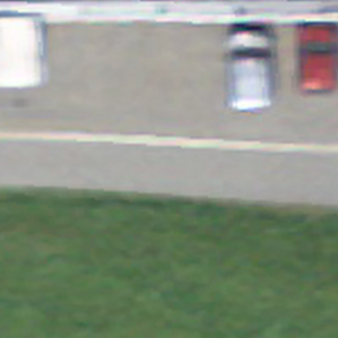
Label: other